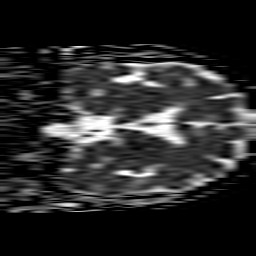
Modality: ADC
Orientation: coronal
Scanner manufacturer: philips
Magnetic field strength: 1.5 T
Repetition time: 3.547 s
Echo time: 0.09411 s